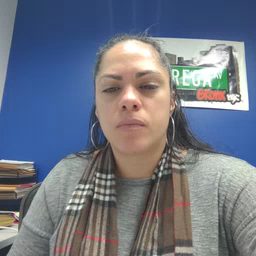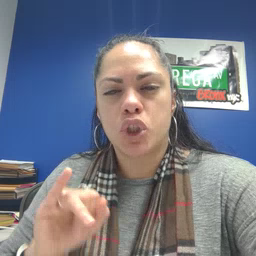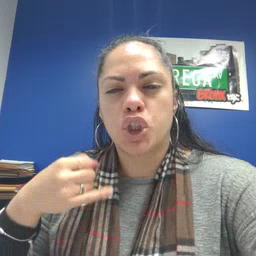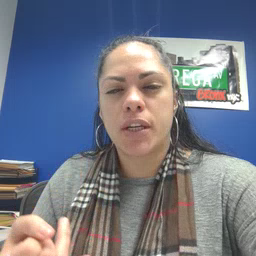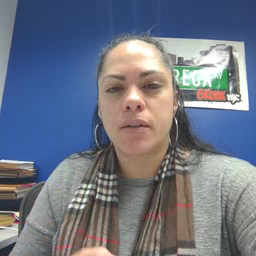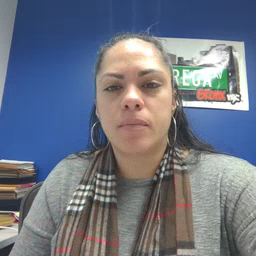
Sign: jeans